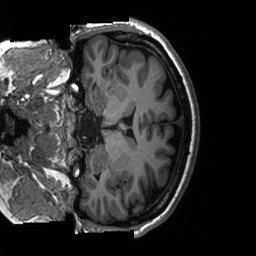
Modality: T1w
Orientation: coronal
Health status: ill
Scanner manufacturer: siemens
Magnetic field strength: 3 T
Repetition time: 2.3 s
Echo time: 0.00226 s